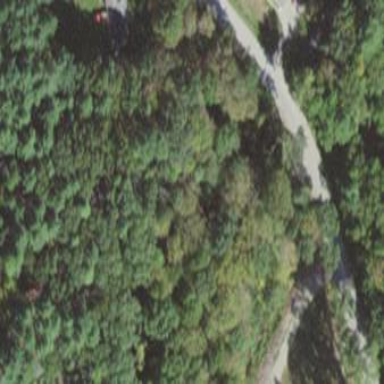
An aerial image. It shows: Nature reserve within woodland area.